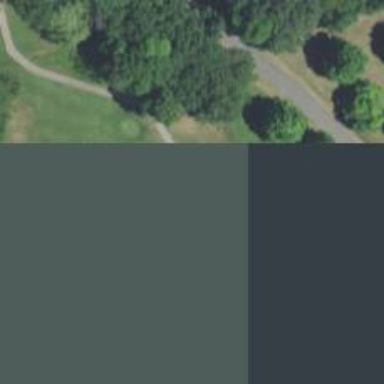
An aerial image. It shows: Path for both road and golf.